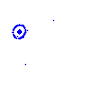
Particle: pion